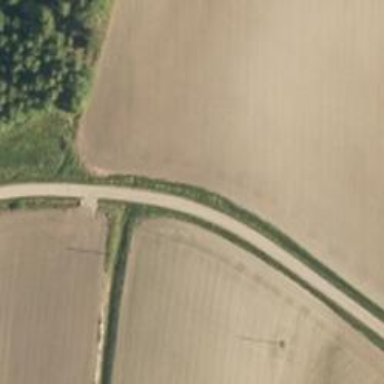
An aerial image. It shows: Unclassified road.